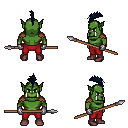
a pixel art fantasy rpg character, male body template, orc, green skin, leather shoulder armor, red pants, raven mohawk hairstyle, metal gloves, maroon shoes, spear, four views (front, back, left, right), 2x2 character sprite sheet, small pixel art, hard edges, no anti-aliasing